Question: so, i've got a data.frame which is 6*4500 here is an example of the first three lines and columns:
'''
<PHONE> 4246.6053 5543.7895
2080.6667 2484.7333 3317.6333
<PHONE> 4131.1000 5286.9000
'''
when i use:
'''
plot(df)
'''
i get a matrix scatter plots.
- - -

the example is for the full dataframe, just three first columns.
ignore the missing x and y, i cut them off, they exist...
my question is how can i plot just the first column. meaning, X vs y and X vs z
in theory i can do it with a loop and subplot. i prefer to make it efficient.
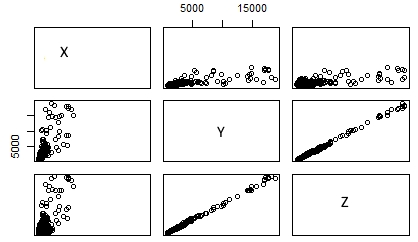
Answer: Consider:
'''
library(reshape2)
library(ggplot2)
df <- mtcars[,1:4]
head(df)
mpg cyl disp hp
Mazda RX4 21.0 6 160 110
Mazda RX4 Wag 21.0 6 160 110
Datsun 710 22.8 4 108 93
Hornet 4 Drive 21.4 6 258 110
Hornet Sportabout 18.7 8 360 175
Valiant 18.1 6 225 105
'''
Here is what you don't want:
'''
plot(df)
'''
<URL>
Now, to easily produce grouped or facetted graphs, 'ggplot2' is probably the package you want to use. 'ggplot2' requires you to pass a dataframe in long format, which is achieved by 'melt'ing the dataframe first, keeping your 'x' variable as 'id' variable. This means you are essentially "stacking" the columns on top of each other, repeating the id-variable and keeping a reference to which column it originally belonged. Here I use the 'mtcars' dataset as an example, where 'x' is miles per hour or 'mpg'.
'''
df2 <- melt(df, id.vars = "mpg")
head(df2)
mpg variable value
1 21.0 cyl 6
2 21.0 cyl 6
3 22.8 cyl 4
4 21.4 cyl 6
5 18.7 cyl 8
6 18.1 cyl 6
tail(df2)
mpg variable value
91 26.0 hp 91
92 30.4 hp 113
93 15.8 hp 264
94 19.7 hp 175
95 15.0 hp 335
96 21.4 hp 109
'''
Having this kind of dataframe, you can plot use e.g.
'''
ggplot(df2, aes(x=mpg, y=value)) + geom_point() + facet_wrap("variable", scales="free)
'''
to obtain one graph for each group / initial column.
<URL>